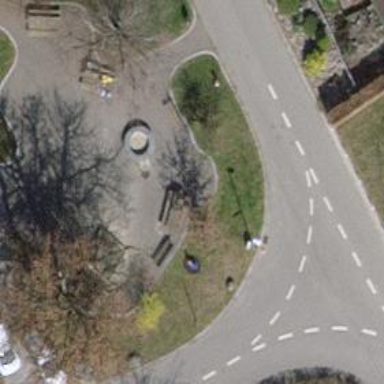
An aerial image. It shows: Brown bench in the vicinity.